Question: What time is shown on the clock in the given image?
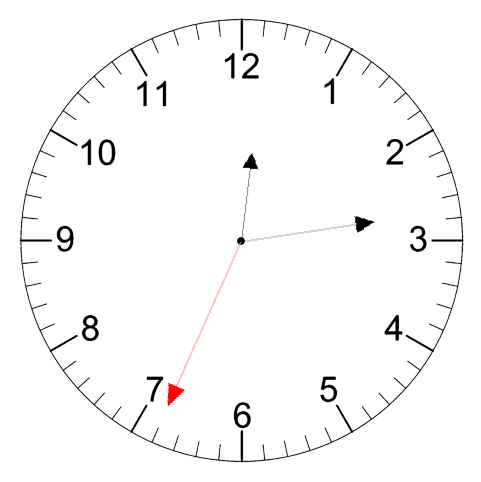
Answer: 12:13:34